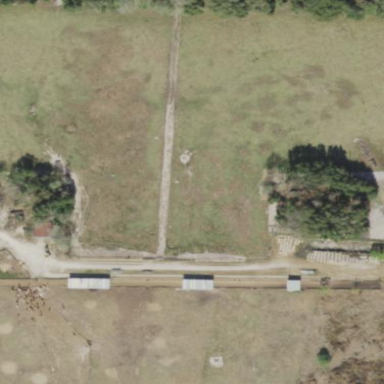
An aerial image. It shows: Dairy farmyard.